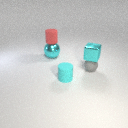
small gray rubber sphere in front of large cyan metal sphere